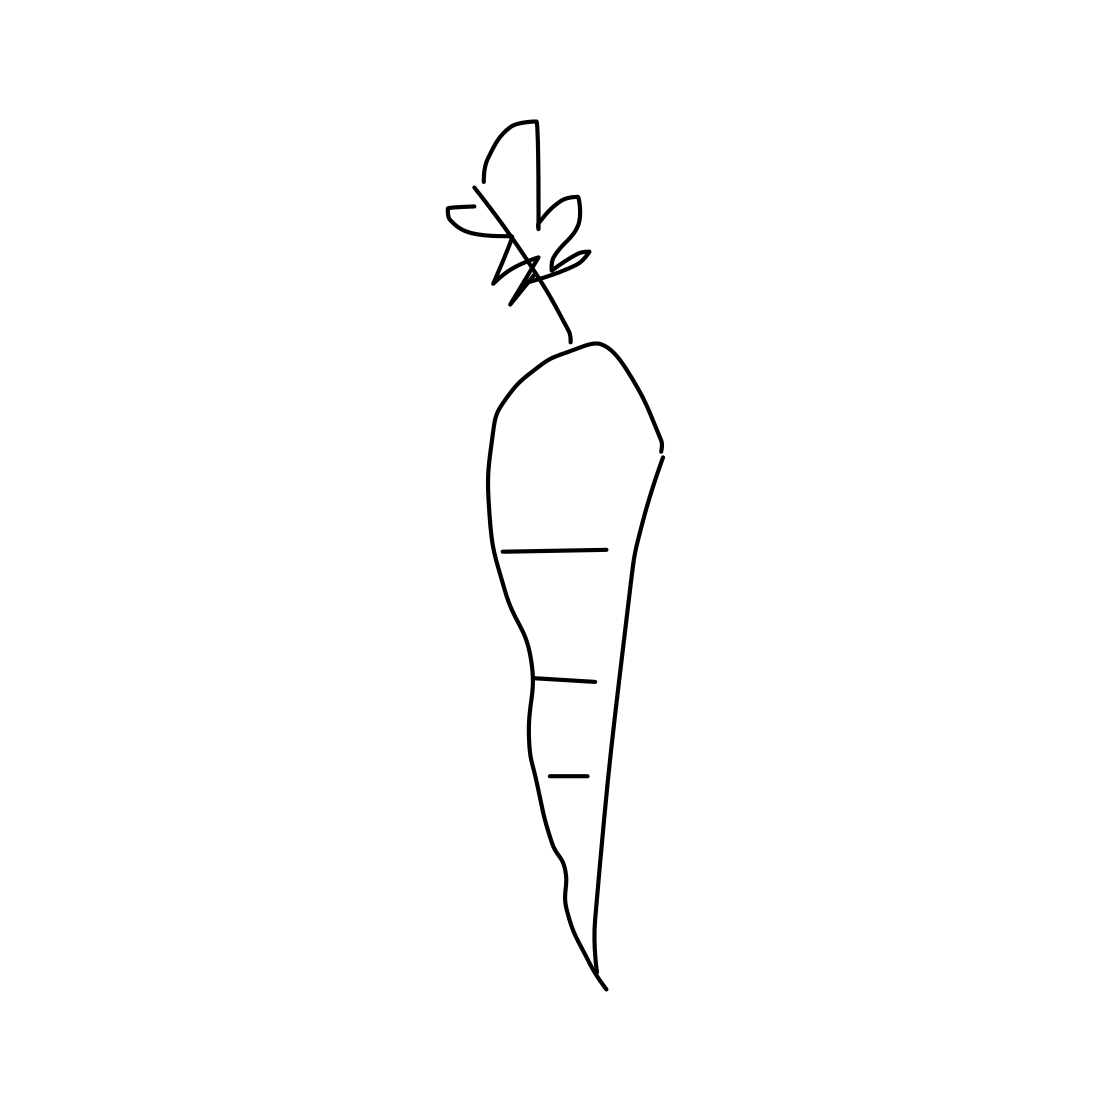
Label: carrot